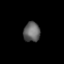
Tissue: prostate
Cell type: T cells
Senescence score: 0.7202
Nuclear area (px): 322
Mean DAPI intensity: 99.727